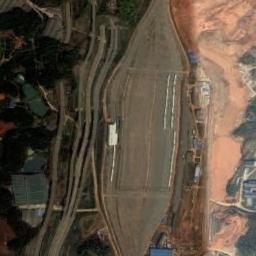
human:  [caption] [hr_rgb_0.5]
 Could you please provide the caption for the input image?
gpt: The railway station has lots of railways and some trains .

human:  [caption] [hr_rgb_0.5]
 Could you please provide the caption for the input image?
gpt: The railway station is on the bare land next to some trees .

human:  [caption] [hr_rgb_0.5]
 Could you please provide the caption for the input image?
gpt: There are many buildings and trees beside the railway station .

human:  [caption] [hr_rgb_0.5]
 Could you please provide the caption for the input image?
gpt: There is a railway station under construction in a good environment .

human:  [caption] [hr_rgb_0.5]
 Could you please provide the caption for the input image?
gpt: There are some brown bare land beside the railway station .